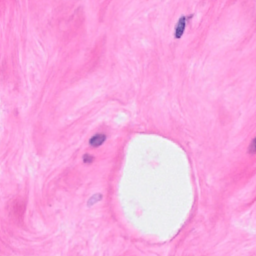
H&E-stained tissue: Breast